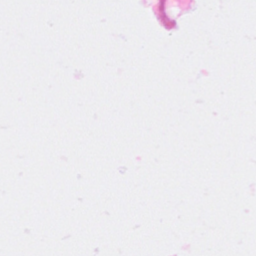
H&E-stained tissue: Breast